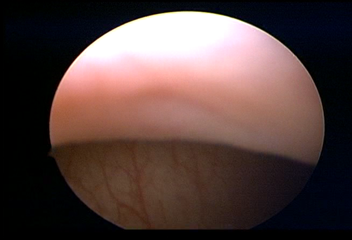
Modality: WLC
Class: Normal mucosa
Bladder cancer association: No